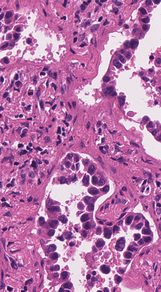
Tumor epithelial tissue: yes
Tumor-associated stroma tissue: yes
Normal tissue: no